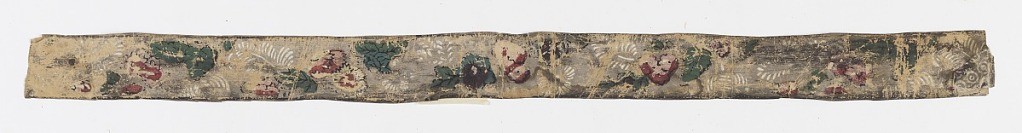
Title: Border
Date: ca. 1765
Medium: Block printed on handmade paper
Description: Small repeating clusters of flowers in horizontal repeat. At top and bottom are two narrow black lines. There is a possibility that this wallpaper came from the Jeremiah Lee Mansion, Marblehead, Massachusetts. Printed in yellow, red, green and black on gray ground.